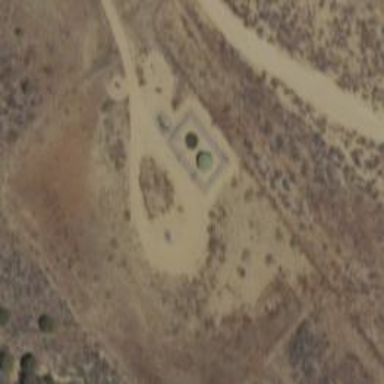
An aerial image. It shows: Storage tank that is man-made.